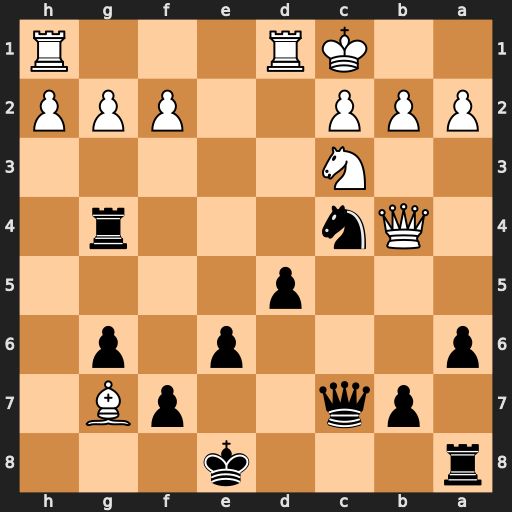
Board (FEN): r3k3/1pq2pB1/p3p1p1/3p4/1Qn3r1/2N5/PPP2PPP/2KR3R
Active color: b
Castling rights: q
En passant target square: -
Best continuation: Qf4+ Kb1 Nd2+ Rxd2 Qxb4